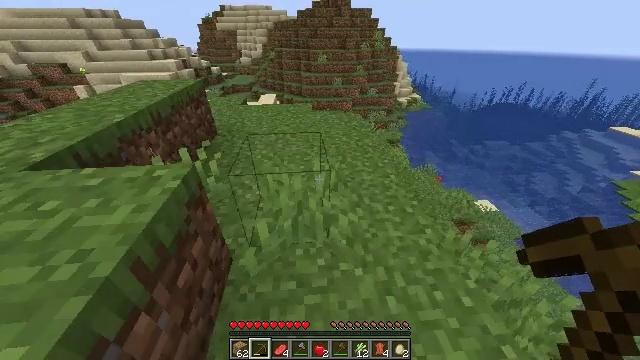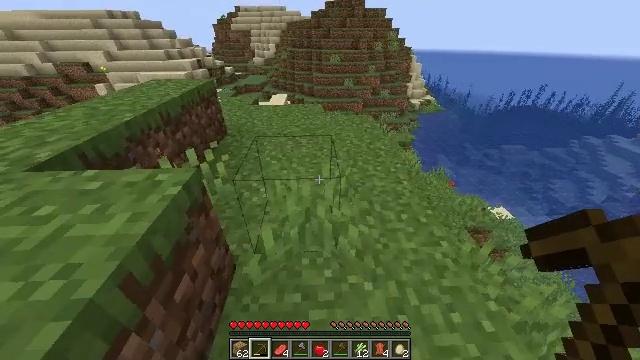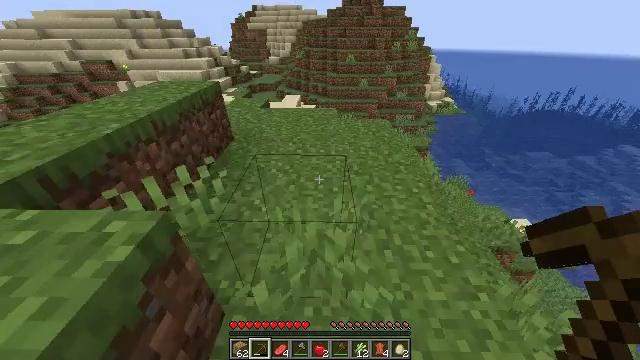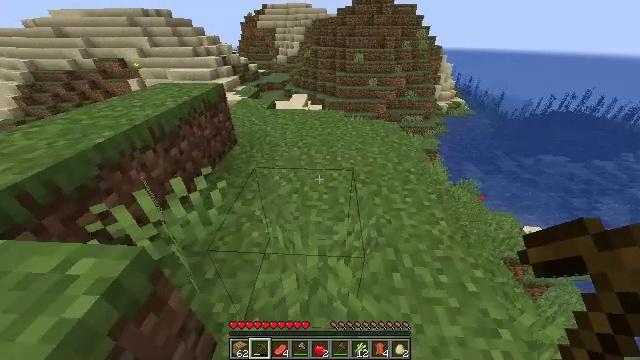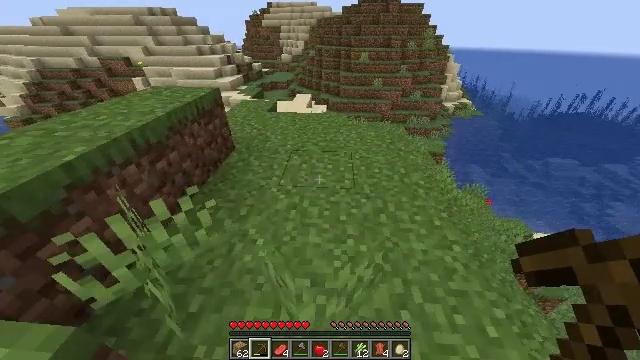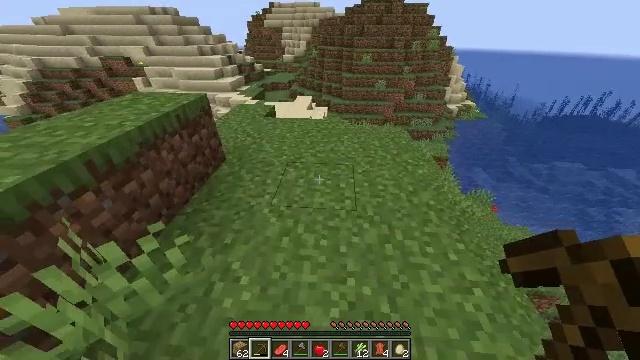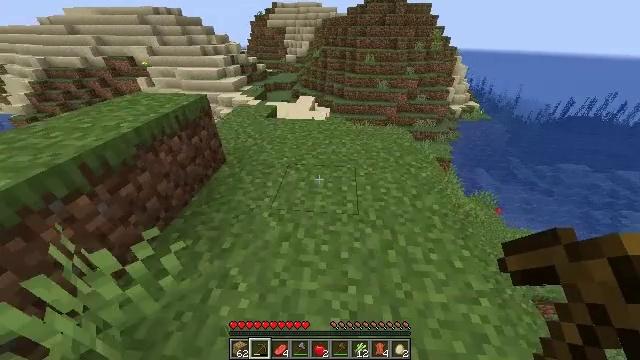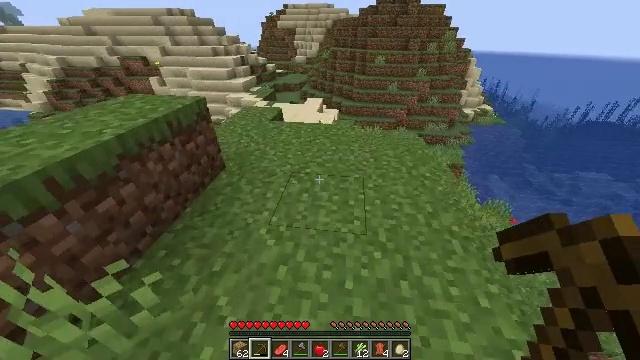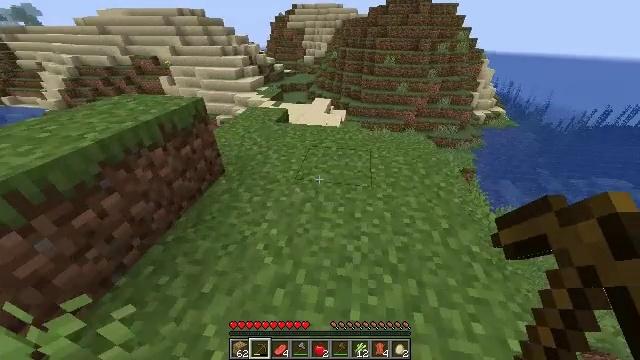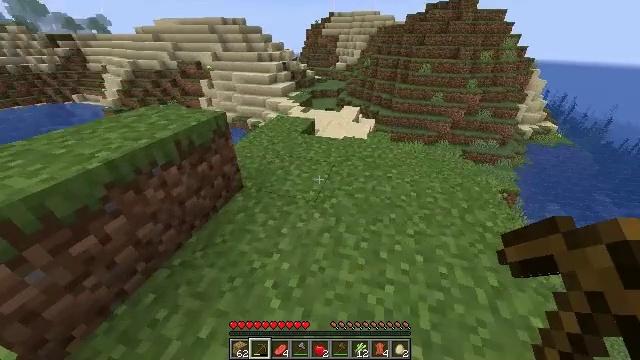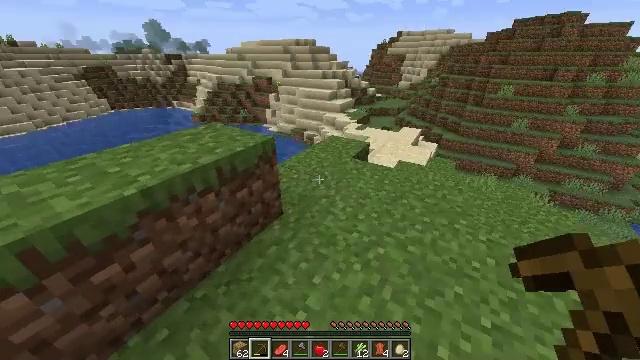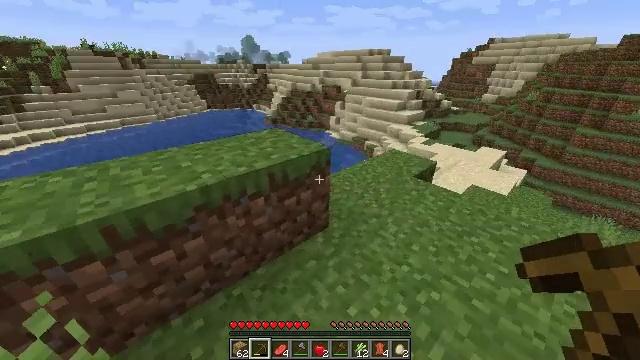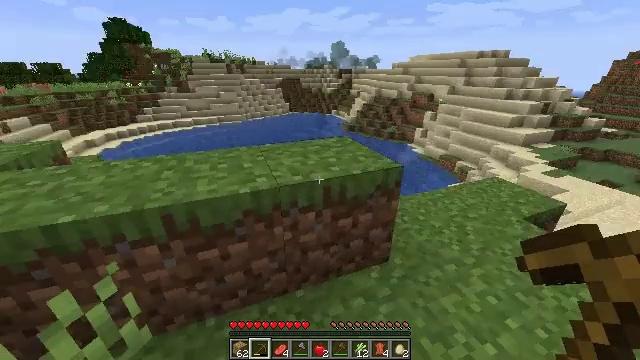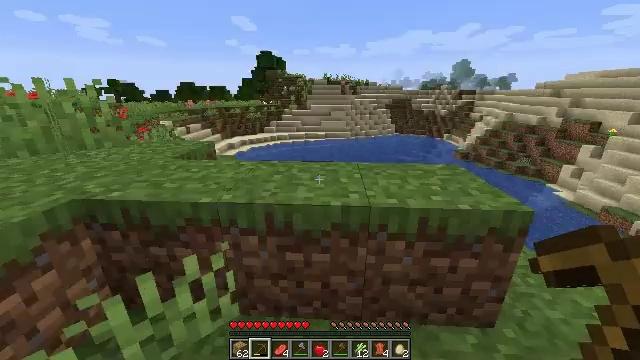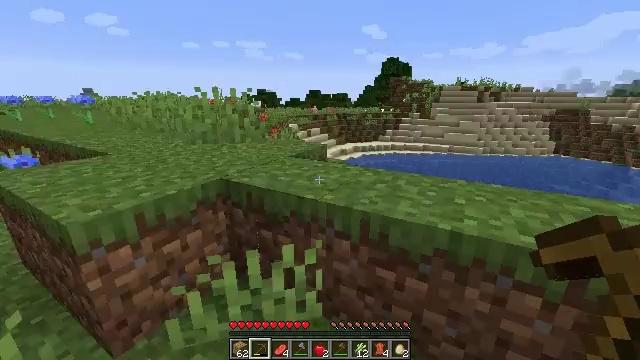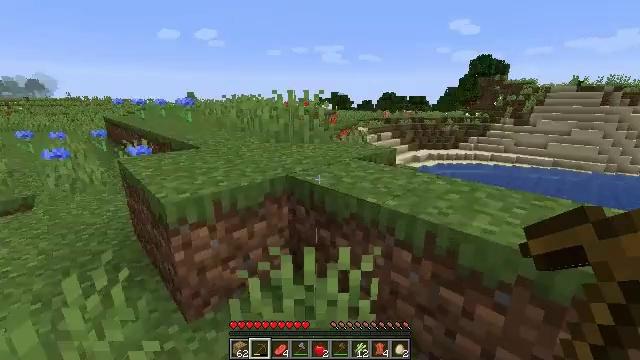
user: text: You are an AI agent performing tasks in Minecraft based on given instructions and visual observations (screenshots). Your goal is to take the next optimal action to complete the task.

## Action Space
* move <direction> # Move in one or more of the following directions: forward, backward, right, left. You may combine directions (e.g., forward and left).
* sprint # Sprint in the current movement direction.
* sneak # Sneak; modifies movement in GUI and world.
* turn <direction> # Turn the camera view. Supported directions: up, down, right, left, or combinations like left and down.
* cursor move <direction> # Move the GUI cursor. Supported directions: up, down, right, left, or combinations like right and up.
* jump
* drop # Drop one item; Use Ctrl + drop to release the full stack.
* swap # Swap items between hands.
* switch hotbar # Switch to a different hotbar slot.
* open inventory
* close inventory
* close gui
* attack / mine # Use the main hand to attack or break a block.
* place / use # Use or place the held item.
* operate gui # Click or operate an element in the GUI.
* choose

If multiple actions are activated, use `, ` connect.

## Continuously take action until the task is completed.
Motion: motion action
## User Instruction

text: Collect sugar cane near water sources.
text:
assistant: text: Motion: move forward, sprint, turn left
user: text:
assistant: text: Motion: move forward, sprint, turn left
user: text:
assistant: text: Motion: move forward, sprint, turn left
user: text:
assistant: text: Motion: move forward, sprint, turn left
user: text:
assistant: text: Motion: move forward, sprint
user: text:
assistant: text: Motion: move forward, sprint
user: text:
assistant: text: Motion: move forward, sprint, turn left
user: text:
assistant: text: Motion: move forward, sprint, turn left
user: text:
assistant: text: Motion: move forward, sprint, turn left and up
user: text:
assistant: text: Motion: move forward, sprint, turn left and up
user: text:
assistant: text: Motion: sprint, turn left and up
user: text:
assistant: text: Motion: turn left and up
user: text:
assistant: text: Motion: turn left and up
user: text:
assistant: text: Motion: turn left and up
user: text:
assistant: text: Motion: turn left
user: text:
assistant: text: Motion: turn left
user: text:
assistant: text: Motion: turn left
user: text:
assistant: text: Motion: turn left
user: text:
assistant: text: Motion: turn left and up
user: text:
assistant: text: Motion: turn left
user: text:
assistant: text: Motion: turn up
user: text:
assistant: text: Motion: no_op
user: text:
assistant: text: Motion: no_op
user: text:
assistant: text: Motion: no_op
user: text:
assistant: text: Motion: turn right and up
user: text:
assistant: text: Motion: no_op
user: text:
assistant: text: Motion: no_op
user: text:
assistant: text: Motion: no_op
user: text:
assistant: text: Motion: no_op
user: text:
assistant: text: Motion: turn left